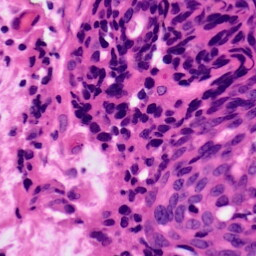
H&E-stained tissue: Ovarian